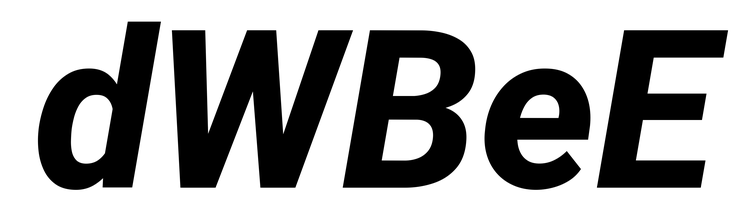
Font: Roboto-Italic_ExtraBold_Italic